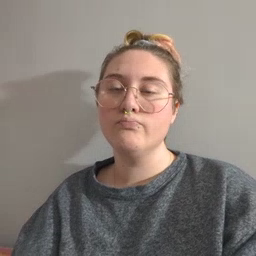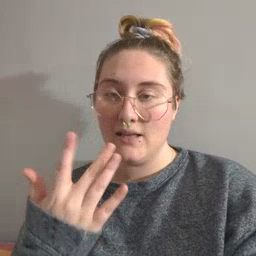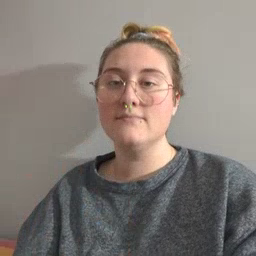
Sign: wait